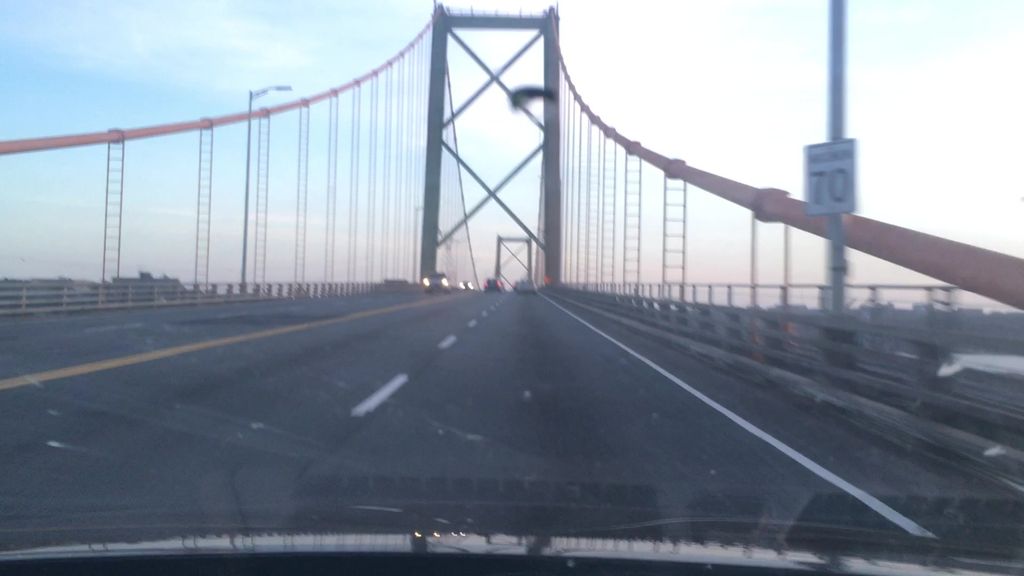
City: halifax